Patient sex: F
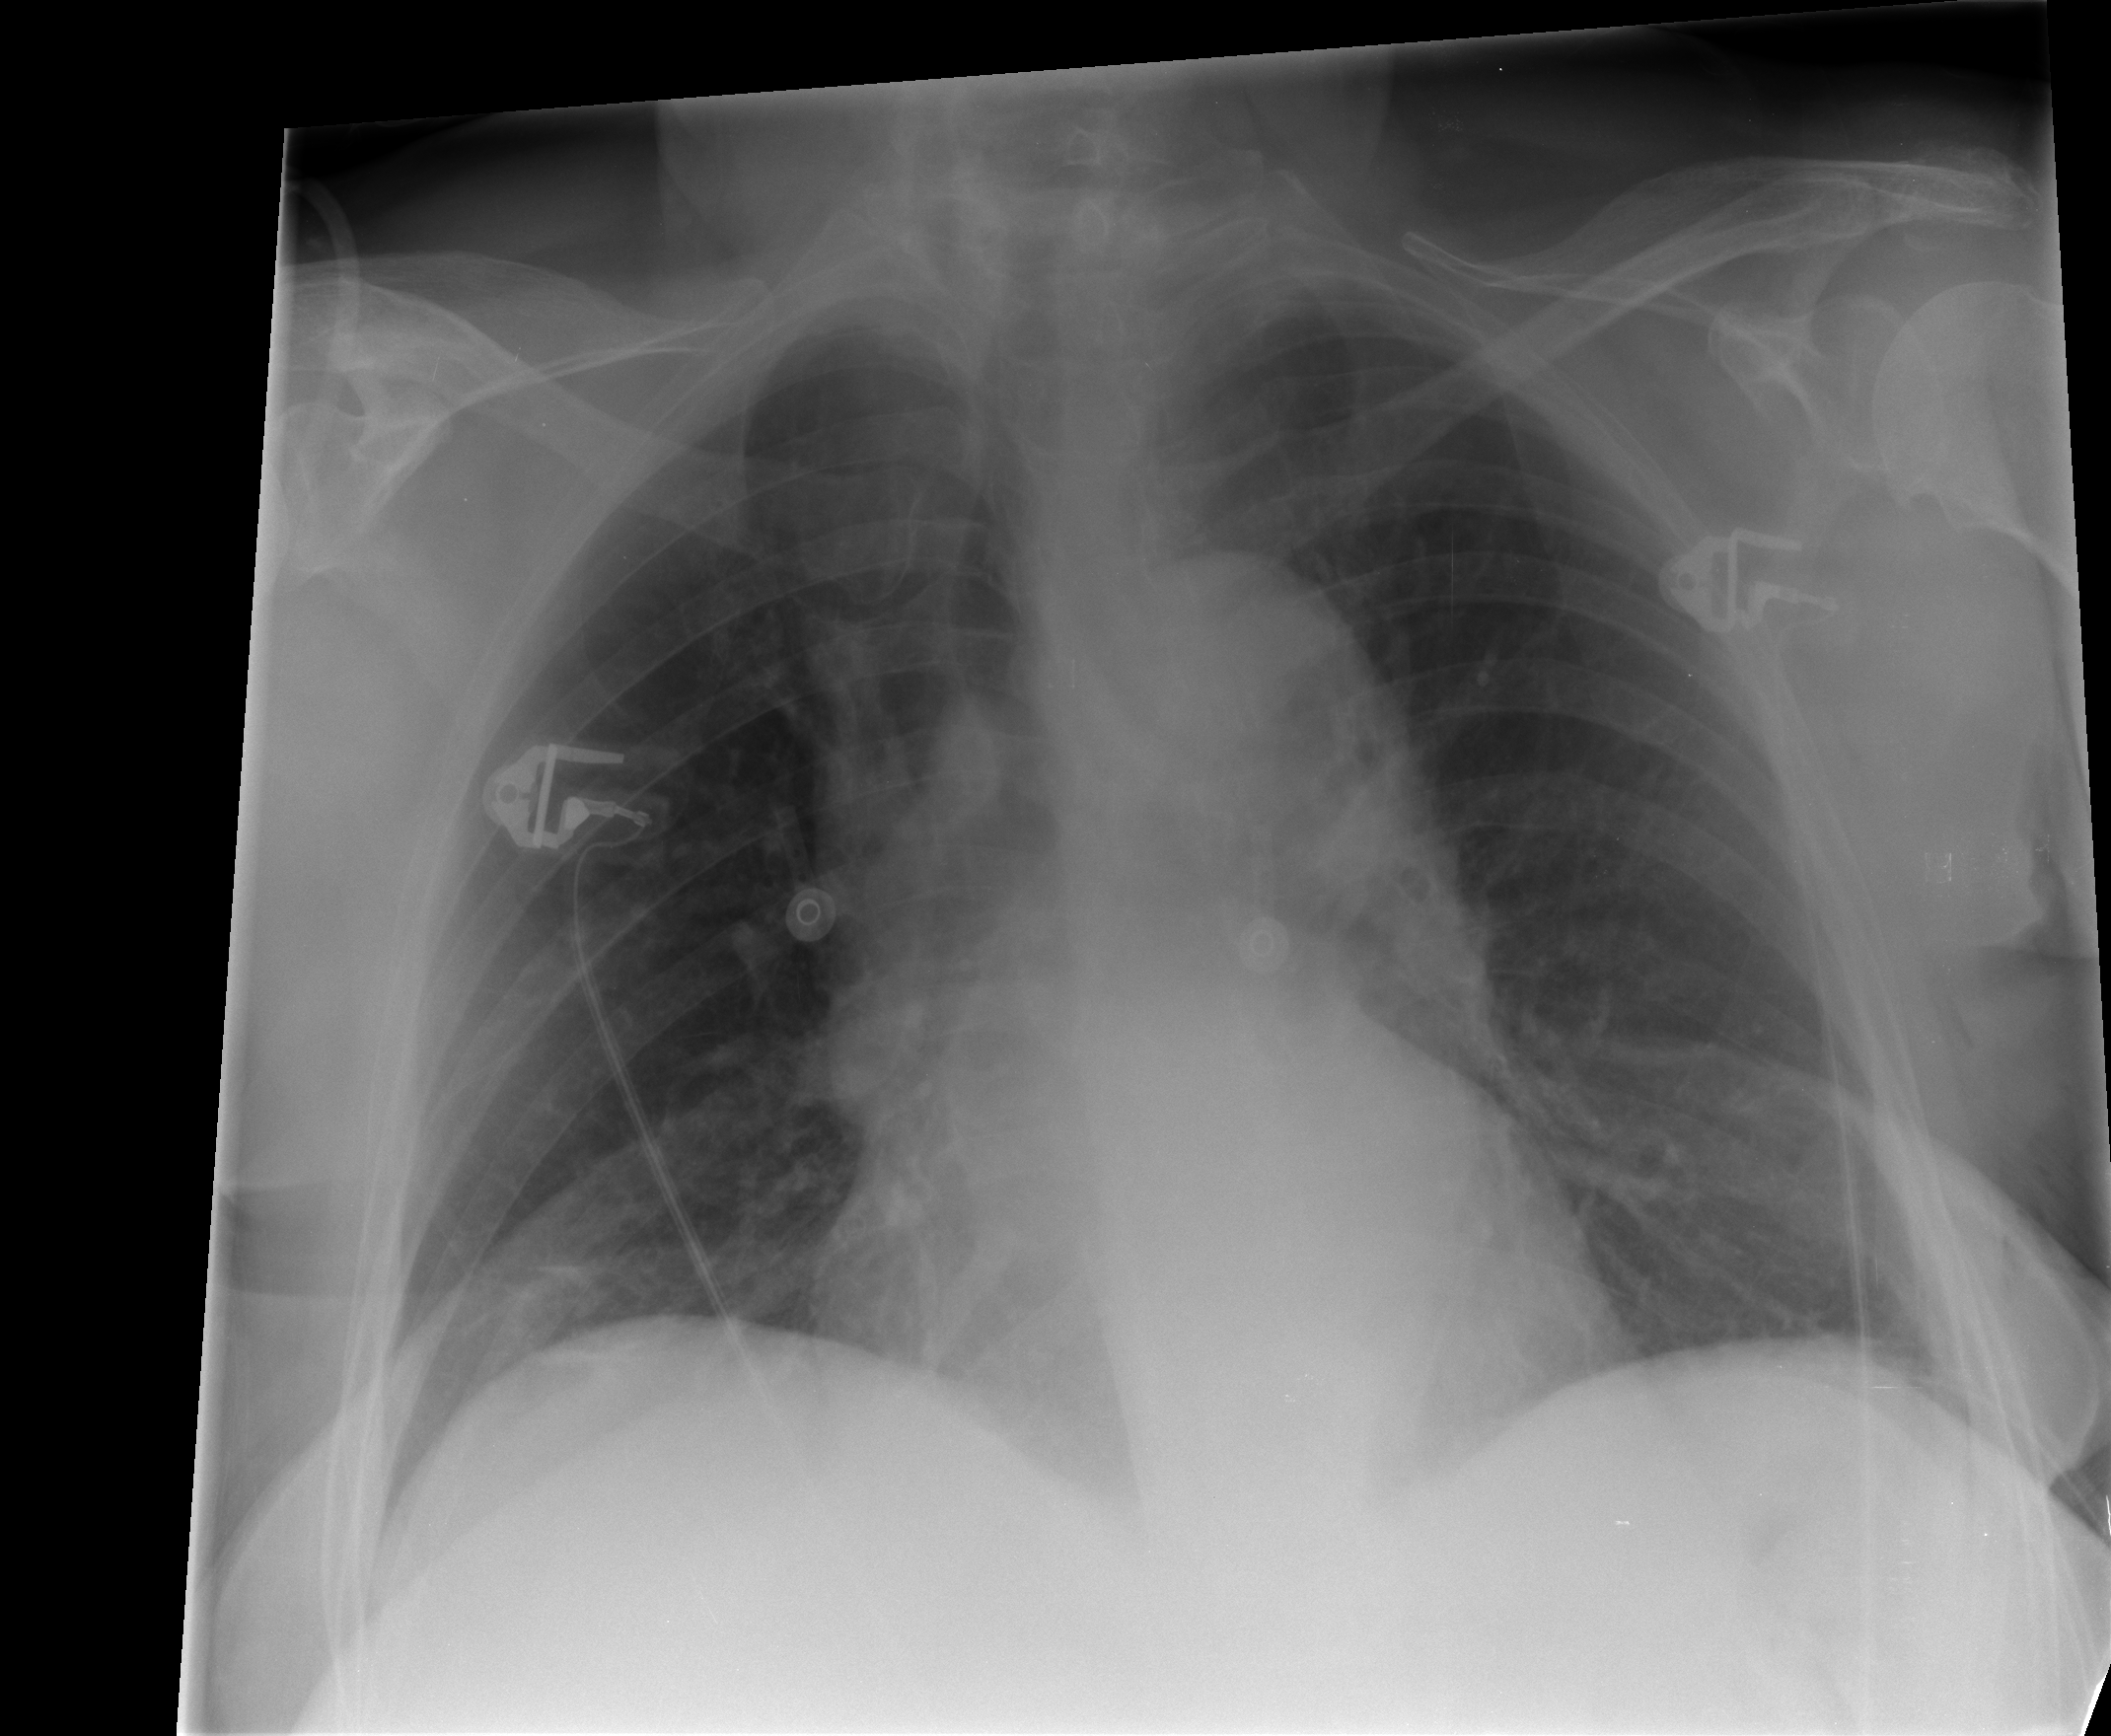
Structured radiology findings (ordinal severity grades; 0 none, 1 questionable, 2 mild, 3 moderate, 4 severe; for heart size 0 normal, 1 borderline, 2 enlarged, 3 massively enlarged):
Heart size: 0
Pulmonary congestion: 0
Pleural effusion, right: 0
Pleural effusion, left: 0
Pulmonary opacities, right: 0
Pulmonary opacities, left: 0
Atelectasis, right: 2
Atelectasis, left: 0